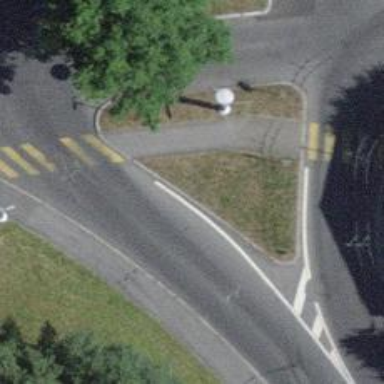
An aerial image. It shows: Kerb serving as barrier.